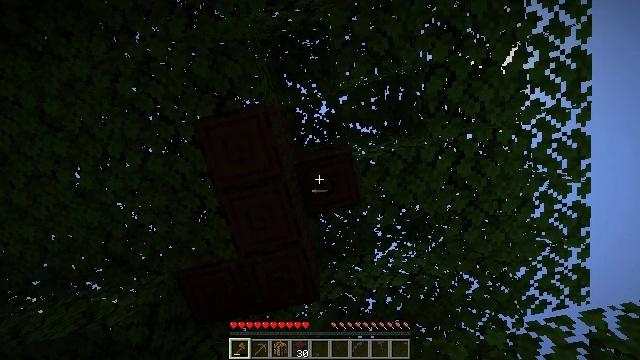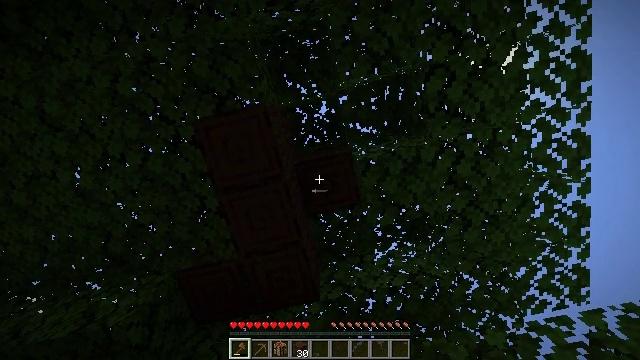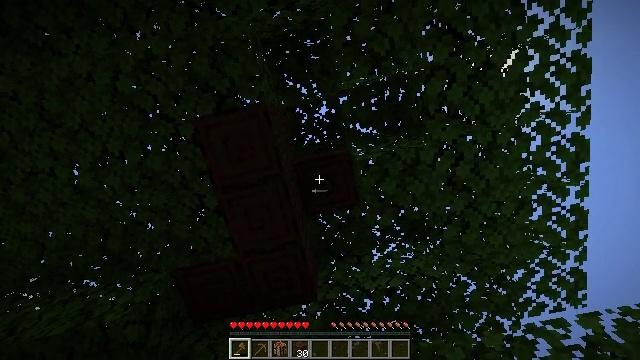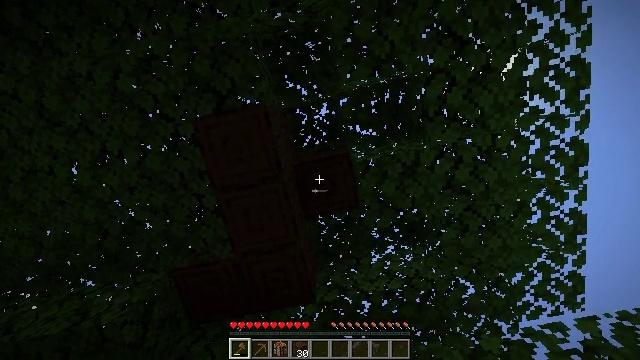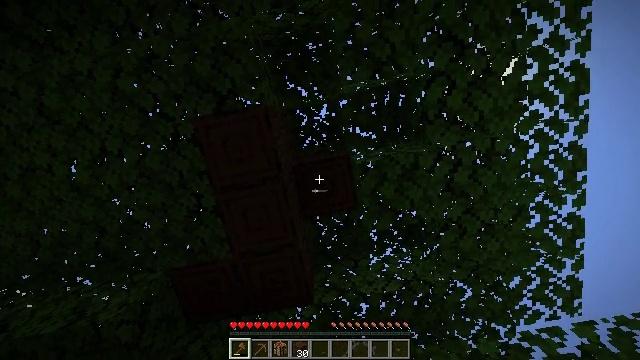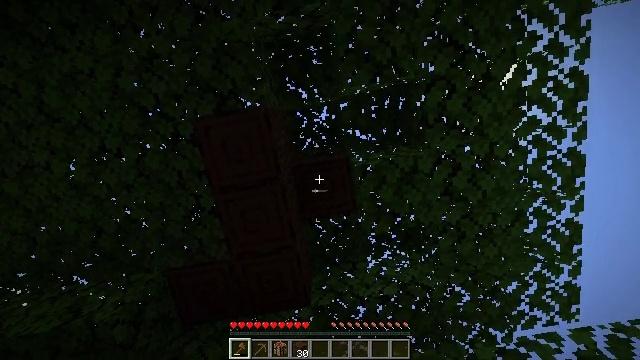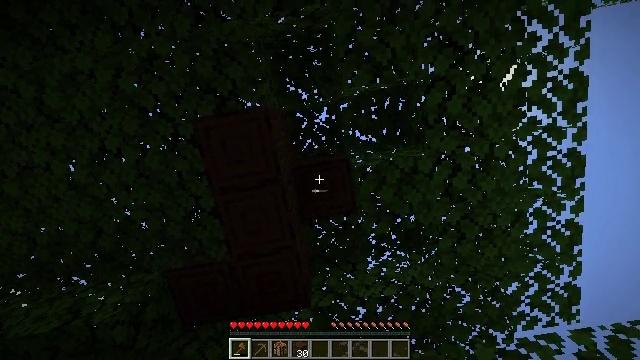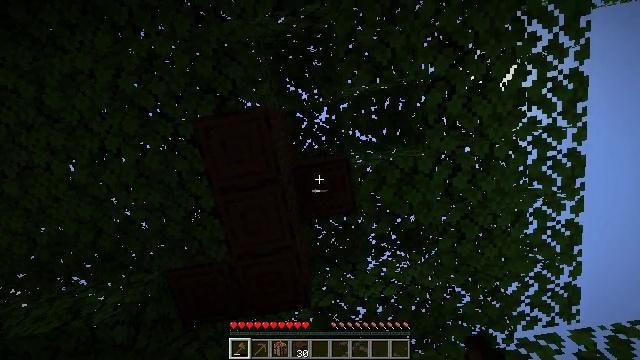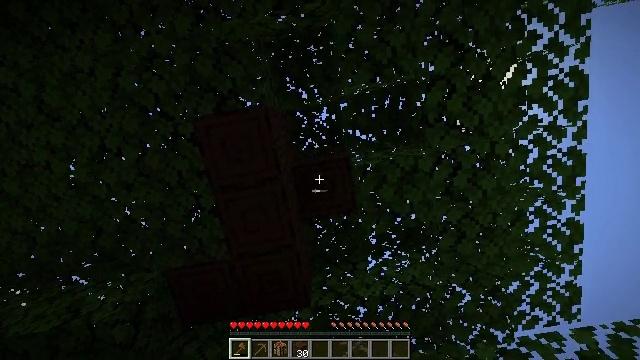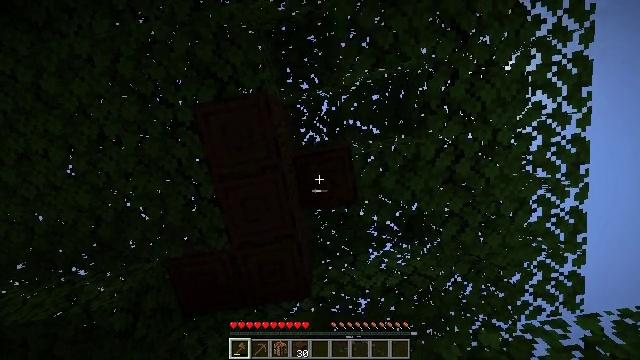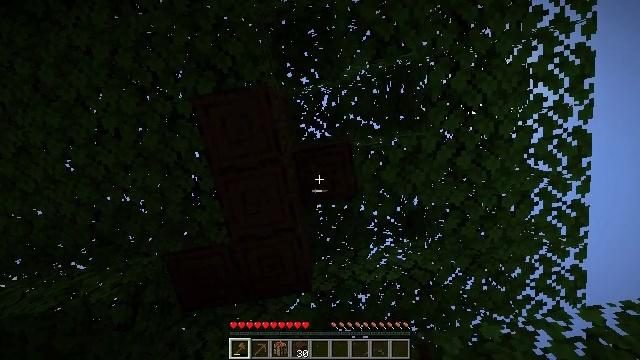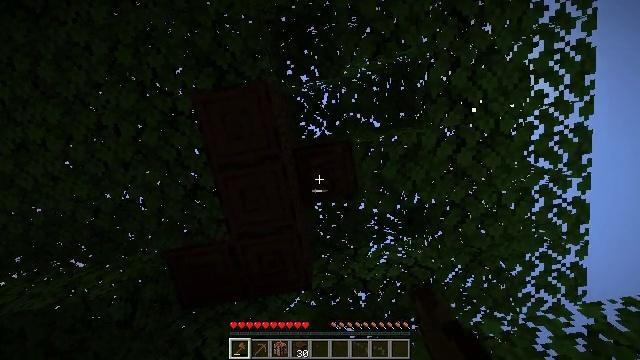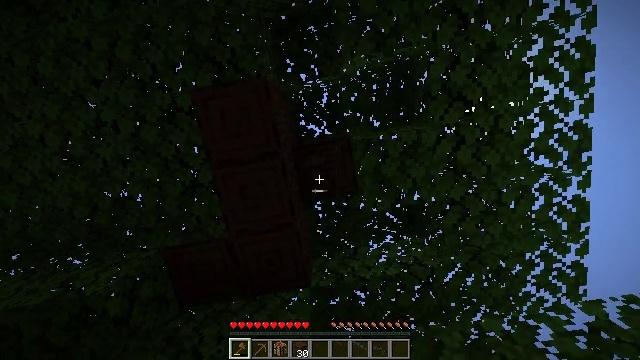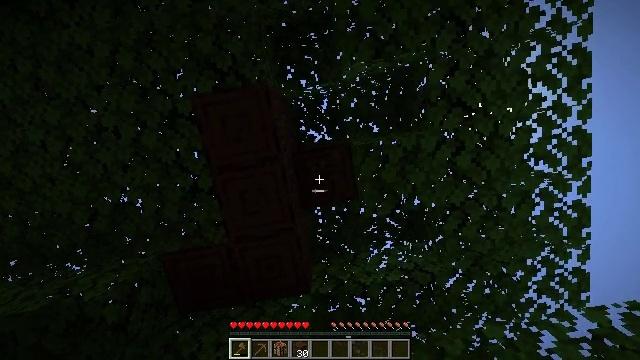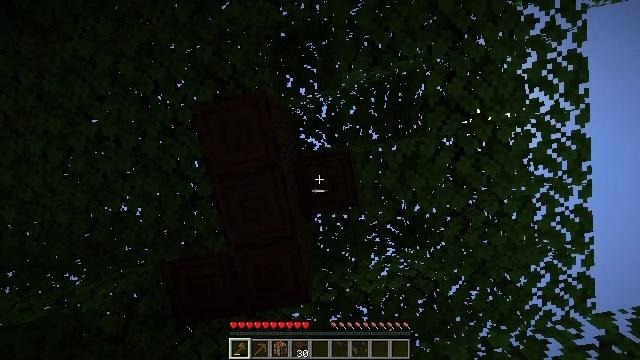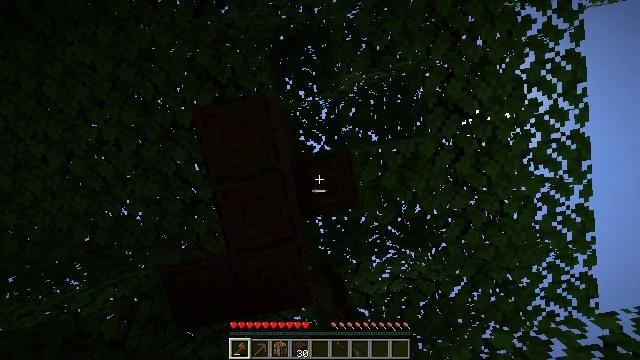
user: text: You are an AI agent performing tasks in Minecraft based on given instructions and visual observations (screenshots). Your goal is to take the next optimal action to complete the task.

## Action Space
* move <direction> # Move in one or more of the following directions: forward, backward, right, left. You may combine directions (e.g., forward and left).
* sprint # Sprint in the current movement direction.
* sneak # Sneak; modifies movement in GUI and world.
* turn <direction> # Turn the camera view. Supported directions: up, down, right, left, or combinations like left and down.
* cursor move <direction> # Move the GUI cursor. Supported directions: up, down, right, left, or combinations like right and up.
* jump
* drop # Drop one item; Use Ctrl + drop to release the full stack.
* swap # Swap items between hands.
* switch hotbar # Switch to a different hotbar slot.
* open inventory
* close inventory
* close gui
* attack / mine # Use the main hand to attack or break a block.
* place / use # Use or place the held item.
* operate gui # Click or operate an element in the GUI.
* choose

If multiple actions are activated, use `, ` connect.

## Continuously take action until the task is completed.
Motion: motion action
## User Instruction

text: Mine the dark oak log from a tree.
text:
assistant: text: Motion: attack / mine
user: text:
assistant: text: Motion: attack / mine
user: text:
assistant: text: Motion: attack / mine
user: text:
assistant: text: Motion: attack / mine
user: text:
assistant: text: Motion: attack / mine
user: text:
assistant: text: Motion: attack / mine
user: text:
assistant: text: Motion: attack / mine
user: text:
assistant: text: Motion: move forward, attack / mine
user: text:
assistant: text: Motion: move forward, attack / mine
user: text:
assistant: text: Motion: attack / mine
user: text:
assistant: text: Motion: attack / mine
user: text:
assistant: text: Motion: attack / mine
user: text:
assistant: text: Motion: turn up, attack / mine
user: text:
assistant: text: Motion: turn up, attack / mine
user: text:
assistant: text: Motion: attack / mine
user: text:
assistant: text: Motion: attack / mine
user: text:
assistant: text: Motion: attack / mine
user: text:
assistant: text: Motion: attack / mine
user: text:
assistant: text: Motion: attack / mine
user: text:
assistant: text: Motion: attack / mine
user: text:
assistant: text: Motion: attack / mine
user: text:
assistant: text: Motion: attack / mine
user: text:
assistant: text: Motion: attack / mine
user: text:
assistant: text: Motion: attack / mine
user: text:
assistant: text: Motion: attack / mine
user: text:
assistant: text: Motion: attack / mine
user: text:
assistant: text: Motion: attack / mine
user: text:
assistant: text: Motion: attack / mine
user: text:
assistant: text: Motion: attack / mine
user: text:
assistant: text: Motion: attack / mine